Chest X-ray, AP view. Patient: 63 years old, sex M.
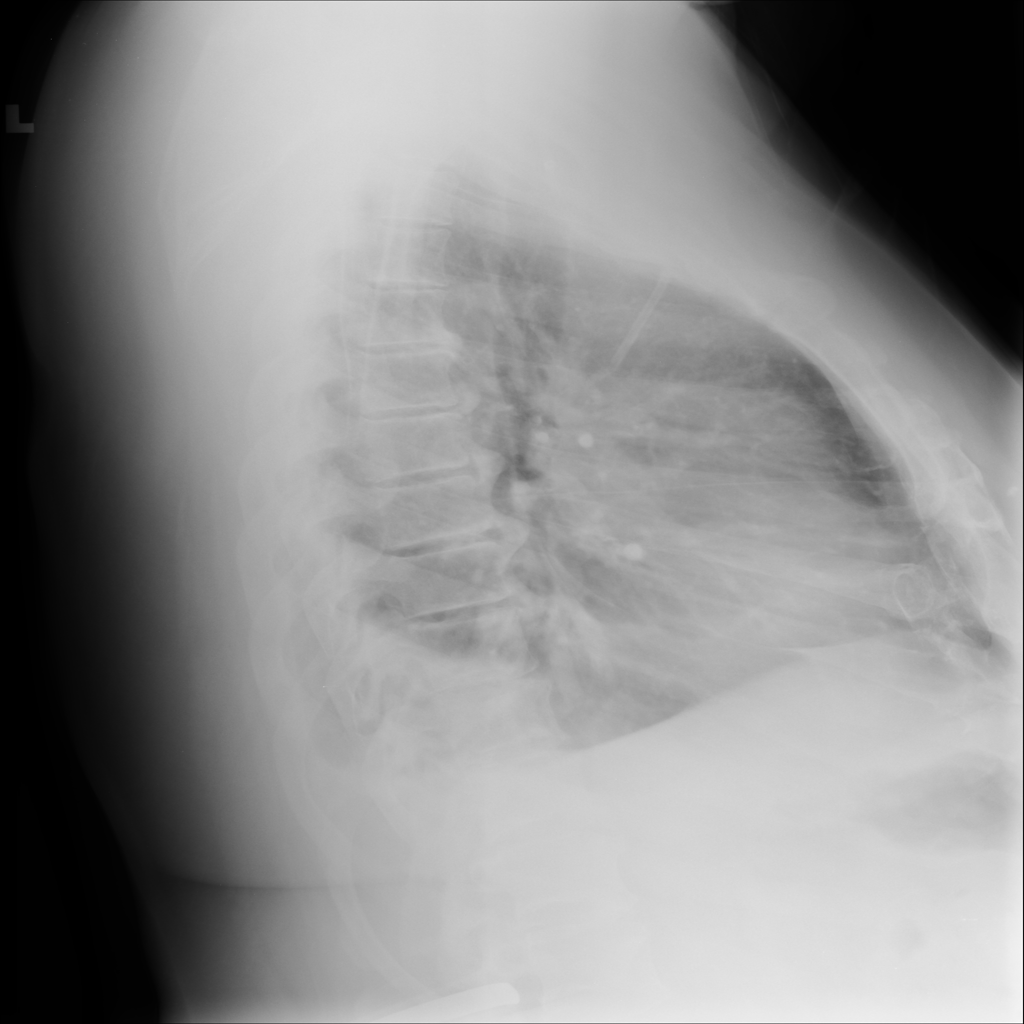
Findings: Effusion